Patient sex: M
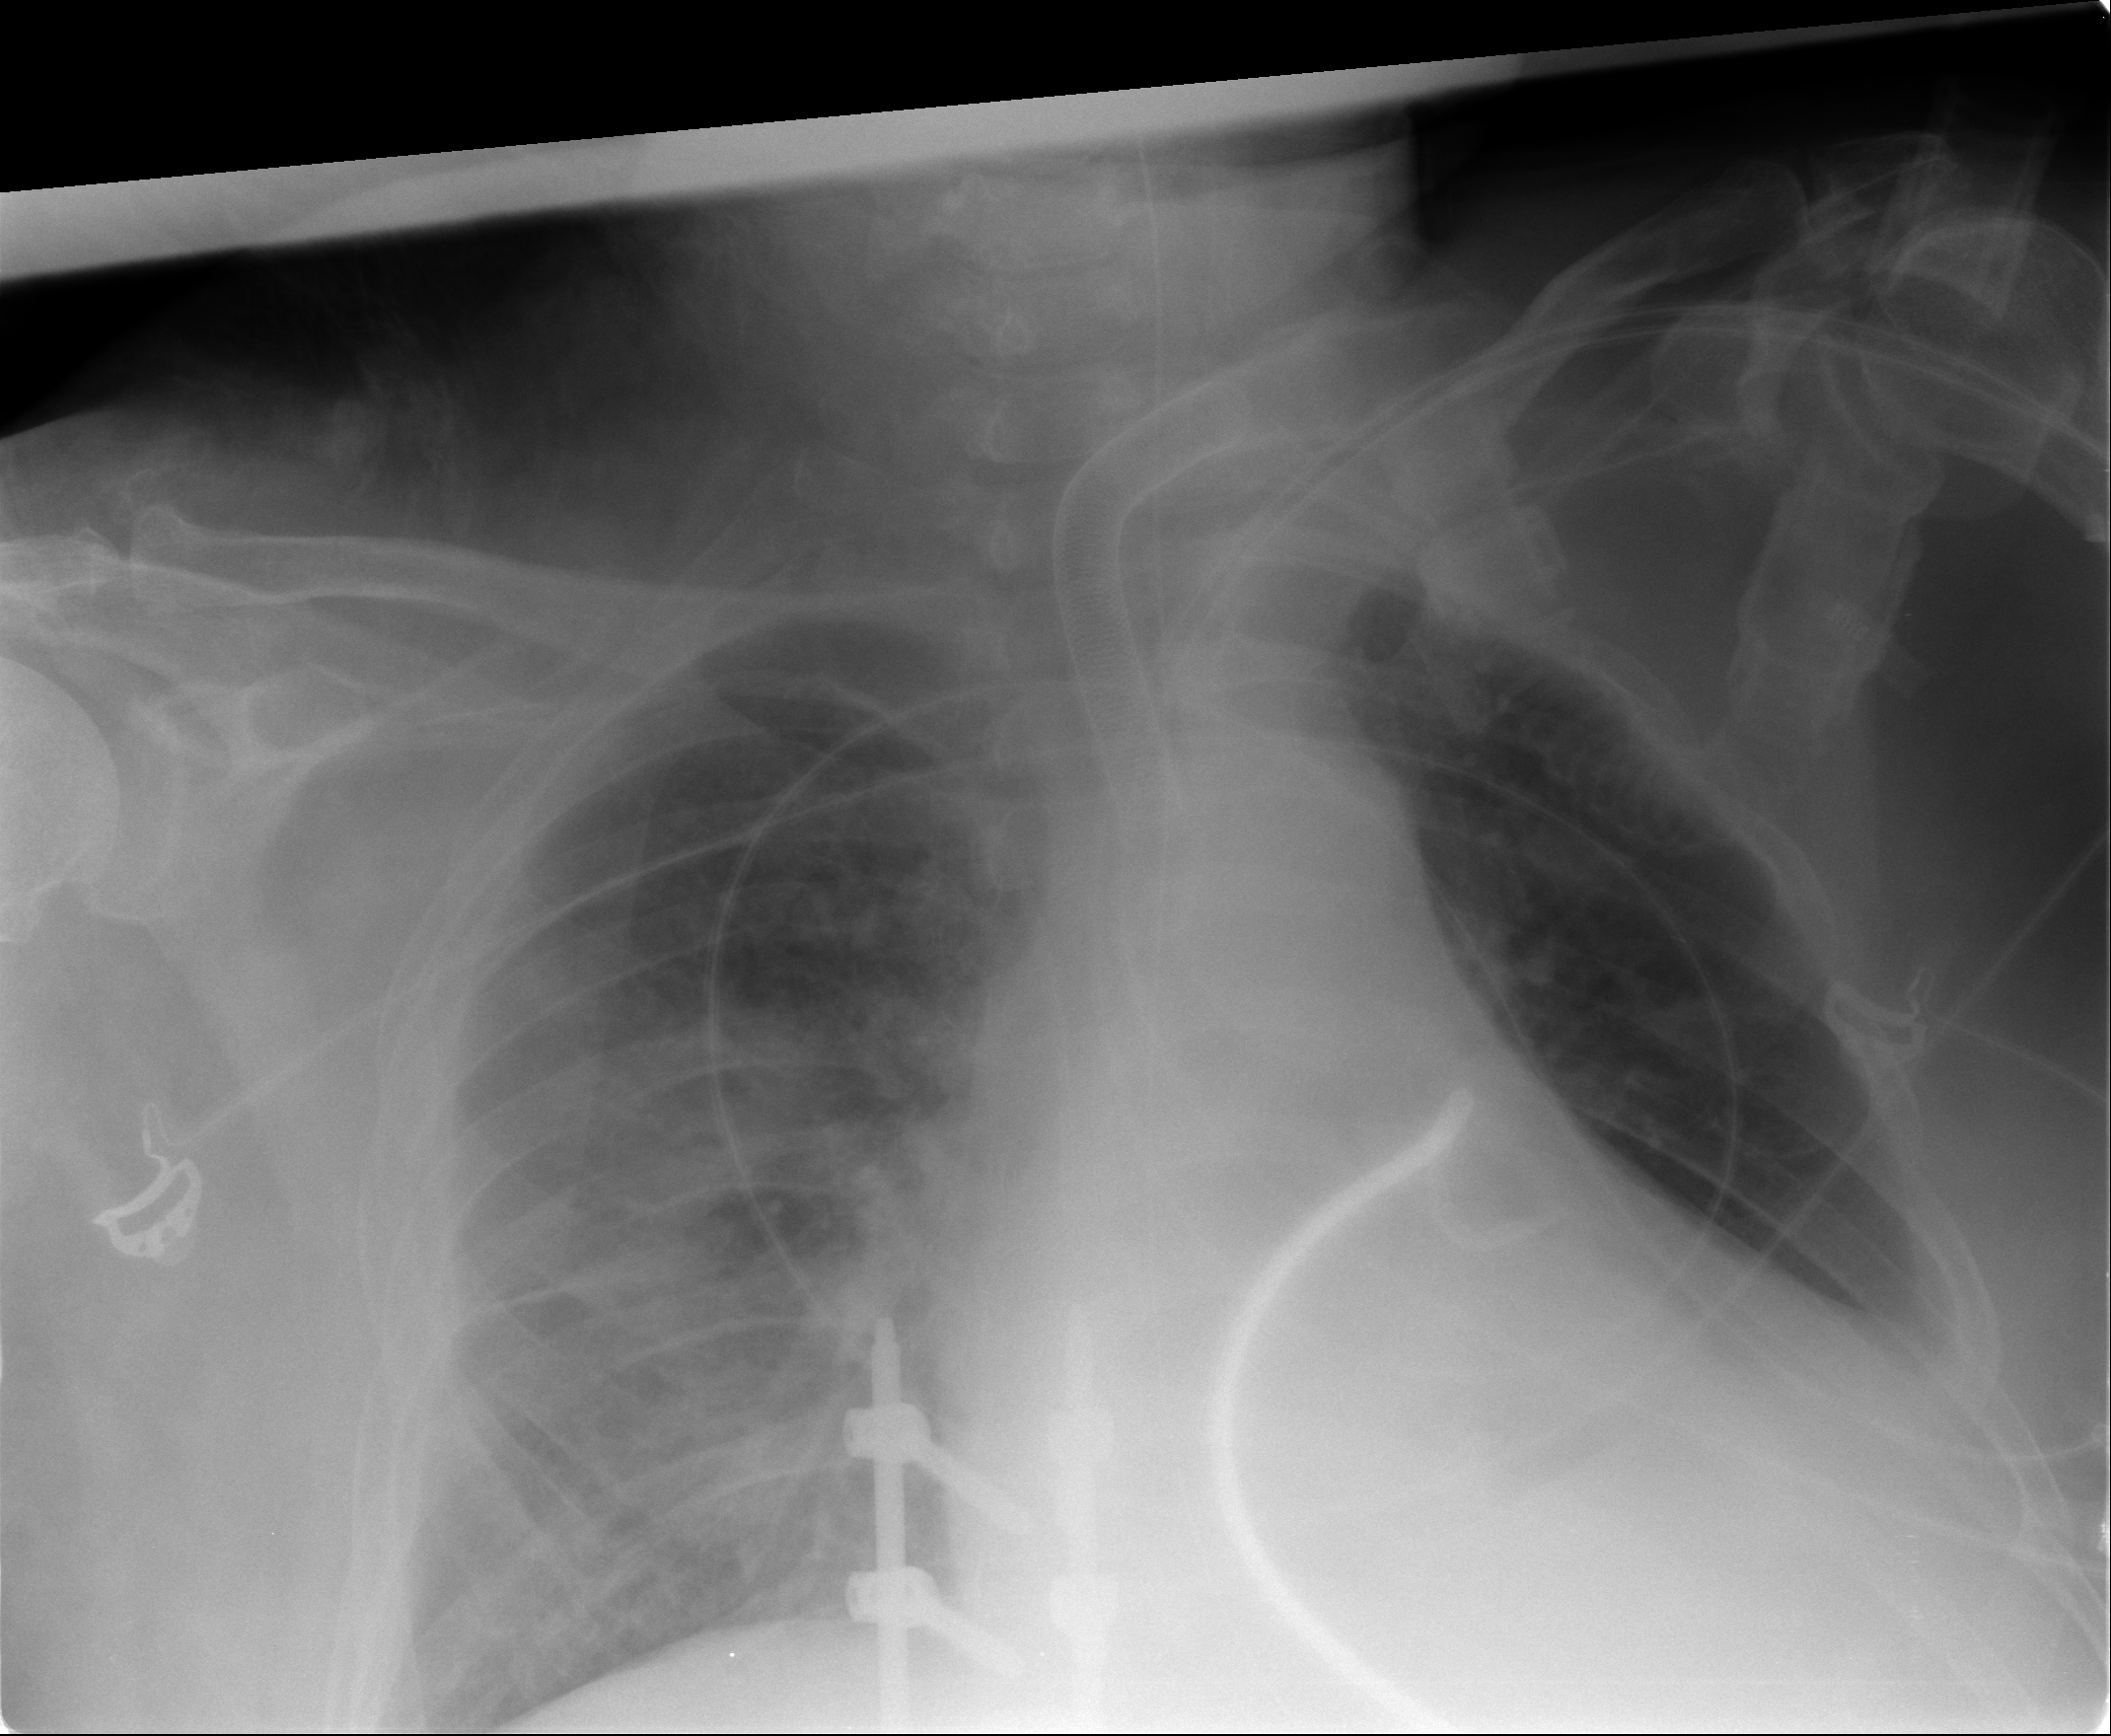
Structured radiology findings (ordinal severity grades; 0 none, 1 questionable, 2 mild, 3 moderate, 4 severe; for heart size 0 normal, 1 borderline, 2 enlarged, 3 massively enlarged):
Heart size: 2
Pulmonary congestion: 2
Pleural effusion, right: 2
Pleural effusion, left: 2
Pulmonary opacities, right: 2
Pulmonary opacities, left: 0
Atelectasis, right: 2
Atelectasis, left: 3